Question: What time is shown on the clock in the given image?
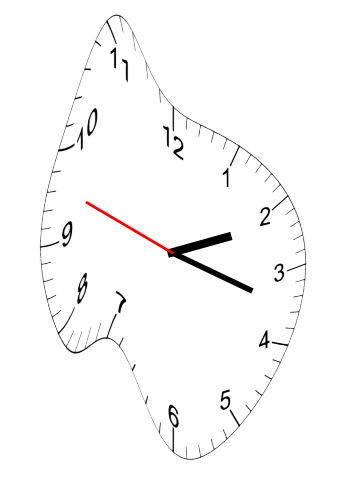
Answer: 02:17:48